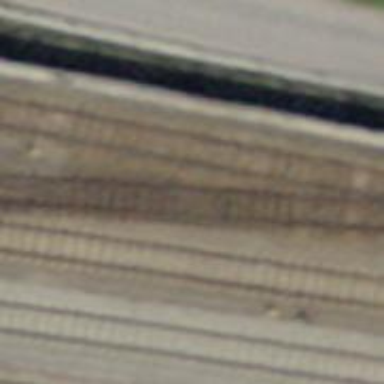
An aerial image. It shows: Single-track electrified railway service yard with contact line for trains.